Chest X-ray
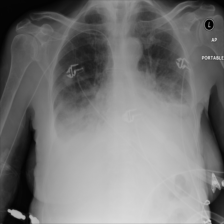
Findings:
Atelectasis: negative
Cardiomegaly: negative
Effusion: negative
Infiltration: negative
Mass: negative
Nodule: negative
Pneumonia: negative
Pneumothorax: negative
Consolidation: negative
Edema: negative
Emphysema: negative
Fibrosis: negative
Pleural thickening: negative
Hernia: negative